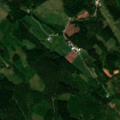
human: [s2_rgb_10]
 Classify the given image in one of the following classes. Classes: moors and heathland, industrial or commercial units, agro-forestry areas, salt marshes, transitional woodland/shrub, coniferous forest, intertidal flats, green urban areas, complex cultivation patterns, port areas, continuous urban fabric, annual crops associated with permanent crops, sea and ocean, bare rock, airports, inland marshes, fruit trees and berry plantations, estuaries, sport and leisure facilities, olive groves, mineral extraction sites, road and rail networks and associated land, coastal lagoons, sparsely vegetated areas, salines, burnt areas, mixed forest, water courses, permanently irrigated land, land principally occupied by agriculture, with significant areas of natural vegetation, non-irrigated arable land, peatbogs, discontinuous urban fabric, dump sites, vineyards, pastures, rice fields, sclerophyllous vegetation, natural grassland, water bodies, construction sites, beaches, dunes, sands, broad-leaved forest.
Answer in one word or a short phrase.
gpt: mixed forest, transitional woodland/shrub, water bodies